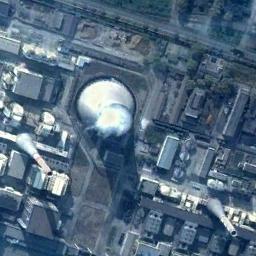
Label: thermal_power_station